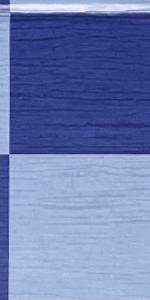
Label: Empty